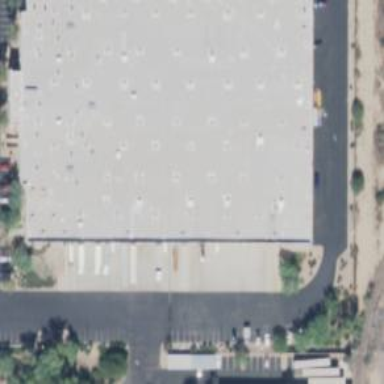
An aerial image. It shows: Commercial building with flat roof.